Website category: university
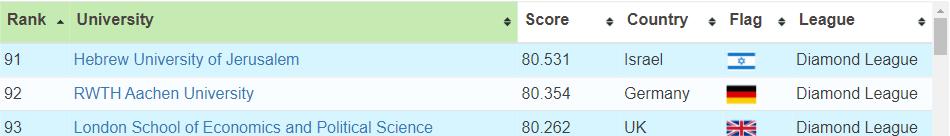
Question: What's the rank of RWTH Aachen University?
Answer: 92

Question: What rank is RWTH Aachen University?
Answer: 92

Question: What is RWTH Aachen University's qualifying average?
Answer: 92

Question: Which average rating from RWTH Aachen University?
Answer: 92

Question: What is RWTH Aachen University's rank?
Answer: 92

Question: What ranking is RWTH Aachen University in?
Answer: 92

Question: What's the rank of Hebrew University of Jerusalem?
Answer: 91

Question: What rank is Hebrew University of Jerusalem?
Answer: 91

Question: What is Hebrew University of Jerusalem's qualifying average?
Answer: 91

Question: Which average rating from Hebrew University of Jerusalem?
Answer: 91

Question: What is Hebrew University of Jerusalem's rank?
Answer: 91

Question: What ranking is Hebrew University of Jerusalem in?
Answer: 91

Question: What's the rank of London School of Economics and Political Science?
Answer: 93

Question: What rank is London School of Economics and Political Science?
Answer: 93

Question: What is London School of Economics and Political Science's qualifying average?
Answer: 93

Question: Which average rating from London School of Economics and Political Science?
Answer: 93

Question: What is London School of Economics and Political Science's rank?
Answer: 93

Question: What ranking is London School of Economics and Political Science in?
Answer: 93

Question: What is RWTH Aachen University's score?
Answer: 80.354

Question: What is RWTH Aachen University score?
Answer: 80.354

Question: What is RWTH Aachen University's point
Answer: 80.354

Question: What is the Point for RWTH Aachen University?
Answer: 80.354

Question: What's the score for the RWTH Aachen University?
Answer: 80.354

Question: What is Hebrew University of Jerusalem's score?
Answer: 80.531

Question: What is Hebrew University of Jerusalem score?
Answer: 80.531

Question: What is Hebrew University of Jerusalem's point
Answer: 80.531

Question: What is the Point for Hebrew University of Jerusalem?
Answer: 80.531

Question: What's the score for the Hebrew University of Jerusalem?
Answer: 80.531

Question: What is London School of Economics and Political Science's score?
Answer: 80.262

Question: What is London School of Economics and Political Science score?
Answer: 80.262

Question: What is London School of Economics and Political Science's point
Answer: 80.262

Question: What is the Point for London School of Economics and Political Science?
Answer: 80.262

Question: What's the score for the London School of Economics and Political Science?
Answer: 80.262

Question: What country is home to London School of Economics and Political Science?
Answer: UK

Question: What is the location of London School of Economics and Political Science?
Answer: UK

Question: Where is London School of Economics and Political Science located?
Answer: UK

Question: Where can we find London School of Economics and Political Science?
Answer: UK

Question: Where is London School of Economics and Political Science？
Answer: UK

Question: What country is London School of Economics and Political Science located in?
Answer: UK

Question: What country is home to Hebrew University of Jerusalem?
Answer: Israel

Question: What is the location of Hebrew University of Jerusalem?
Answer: Israel

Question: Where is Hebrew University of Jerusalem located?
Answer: Israel

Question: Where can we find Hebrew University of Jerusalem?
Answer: Israel

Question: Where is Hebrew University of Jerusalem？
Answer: Israel

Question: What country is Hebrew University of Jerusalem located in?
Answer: Israel

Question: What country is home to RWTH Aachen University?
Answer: Germany

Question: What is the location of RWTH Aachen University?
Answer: Germany

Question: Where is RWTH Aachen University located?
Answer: Germany

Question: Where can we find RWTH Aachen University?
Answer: Germany

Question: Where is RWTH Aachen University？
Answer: Germany

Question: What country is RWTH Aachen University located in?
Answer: Germany

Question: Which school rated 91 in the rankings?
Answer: Hebrew University of Jerusalem

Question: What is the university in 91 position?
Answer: Hebrew University of Jerusalem

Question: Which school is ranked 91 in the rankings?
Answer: Hebrew University of Jerusalem

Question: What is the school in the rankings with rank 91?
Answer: Hebrew University of Jerusalem

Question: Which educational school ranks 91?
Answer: Hebrew University of Jerusalem

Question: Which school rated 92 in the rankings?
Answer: RWTH Aachen University

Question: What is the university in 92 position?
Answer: RWTH Aachen University

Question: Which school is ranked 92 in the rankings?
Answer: RWTH Aachen University

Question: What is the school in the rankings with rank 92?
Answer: RWTH Aachen University

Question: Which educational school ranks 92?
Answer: RWTH Aachen University

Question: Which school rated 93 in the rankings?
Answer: London School of Economics and Political Science

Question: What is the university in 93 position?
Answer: London School of Economics and Political Science

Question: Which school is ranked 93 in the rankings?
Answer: London School of Economics and Political Science